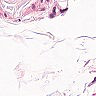
Metastatic tissue present: no